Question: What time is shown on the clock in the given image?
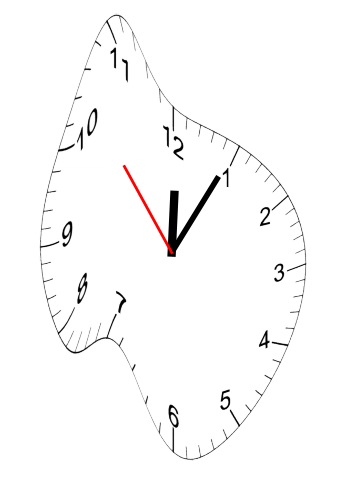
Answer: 12:04:53